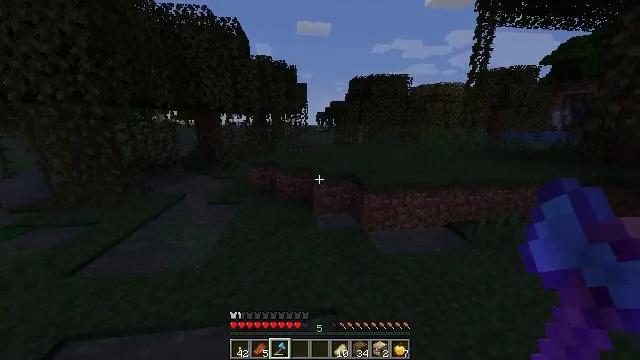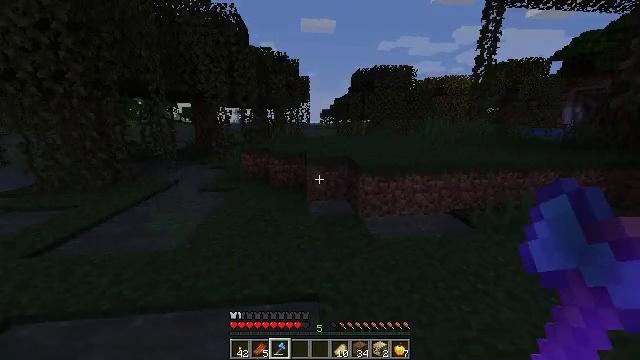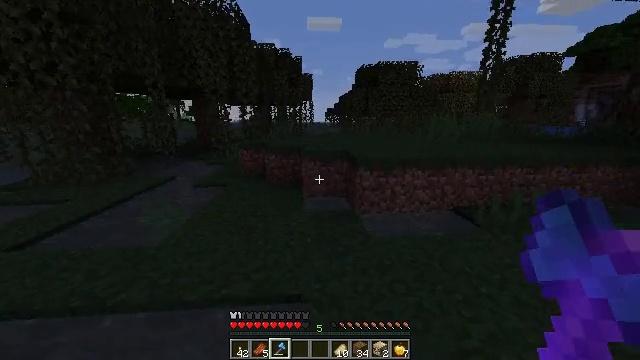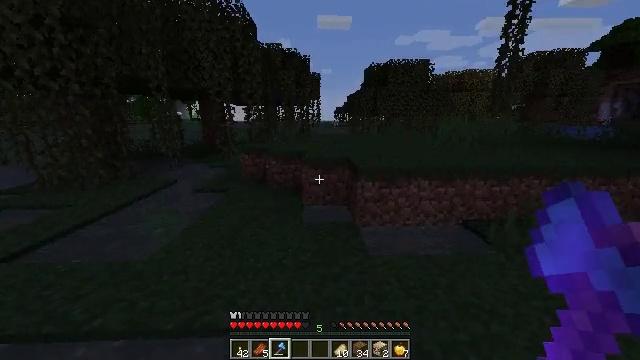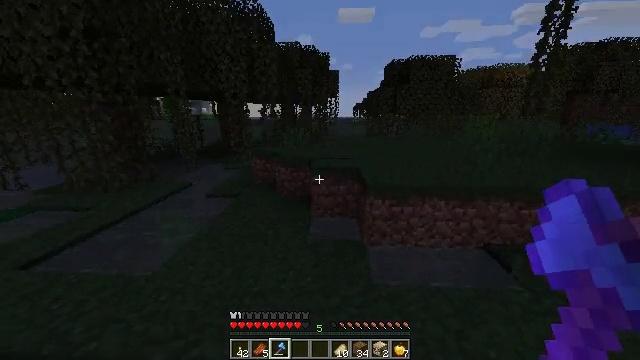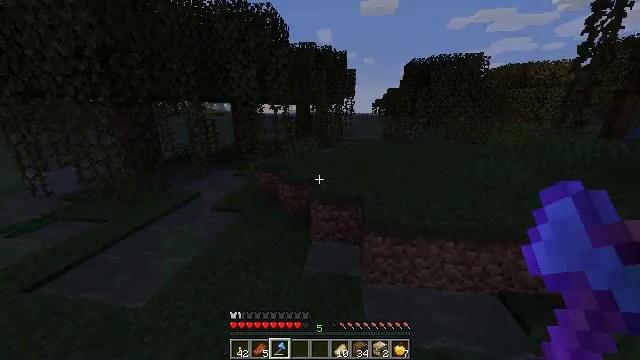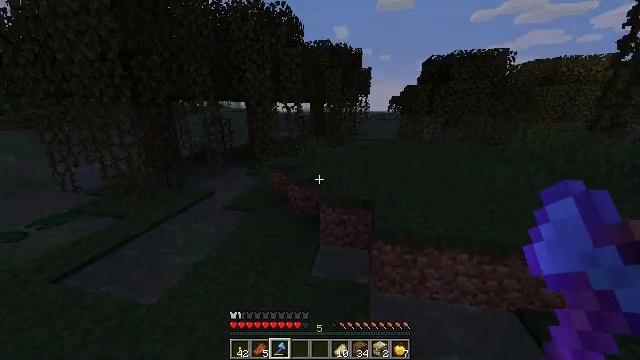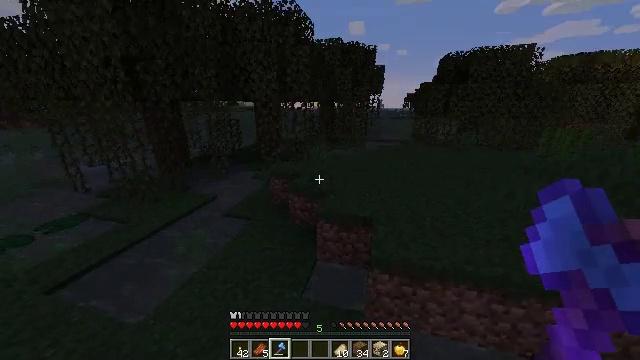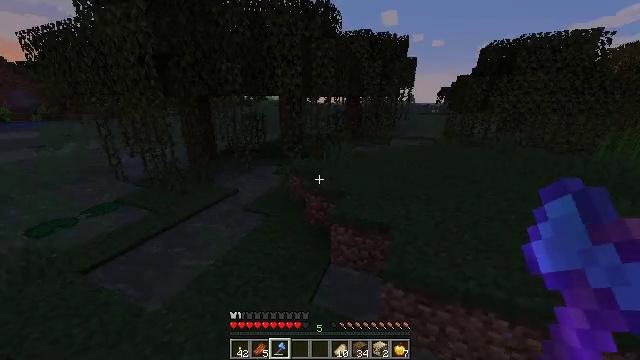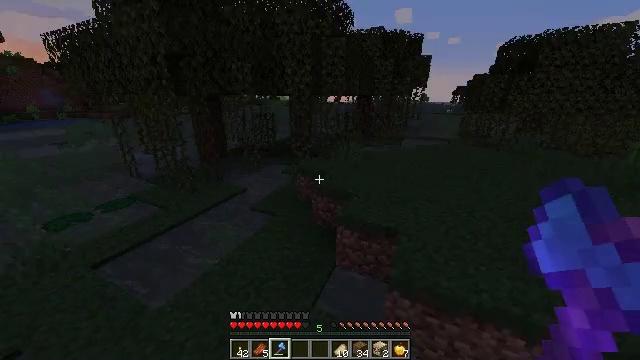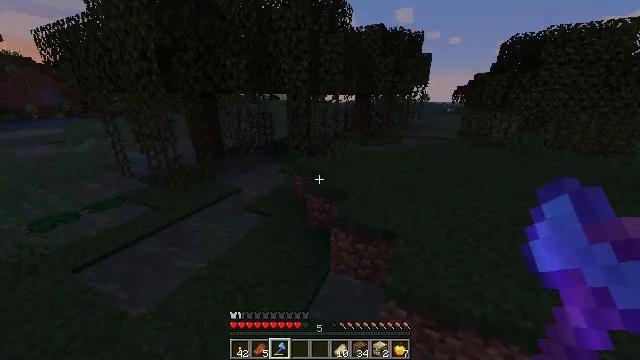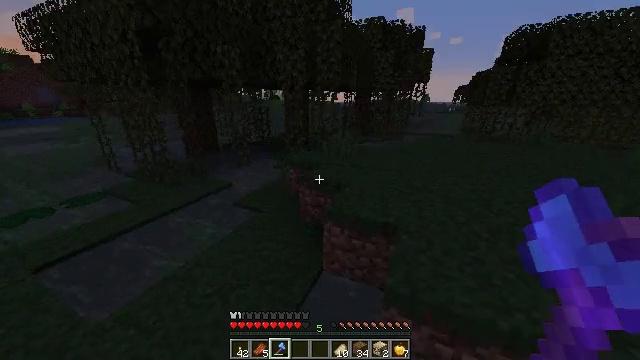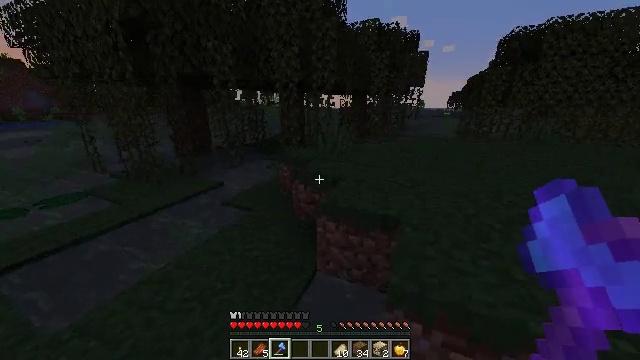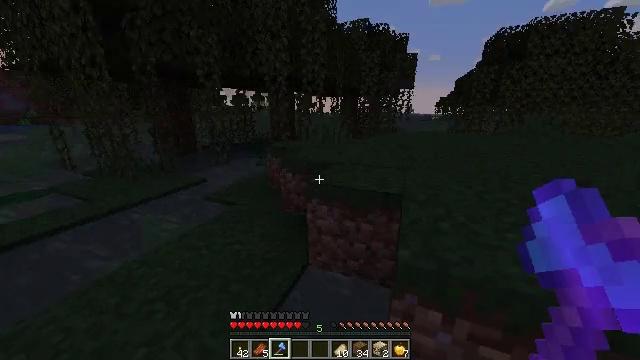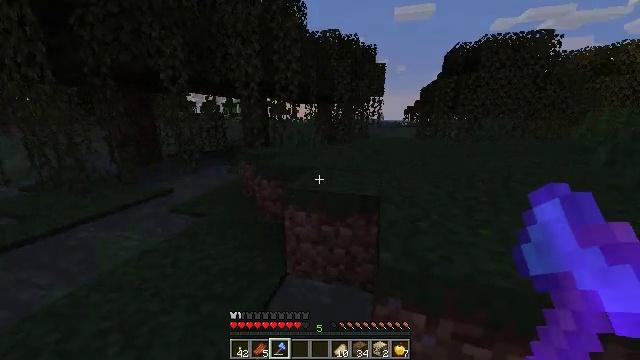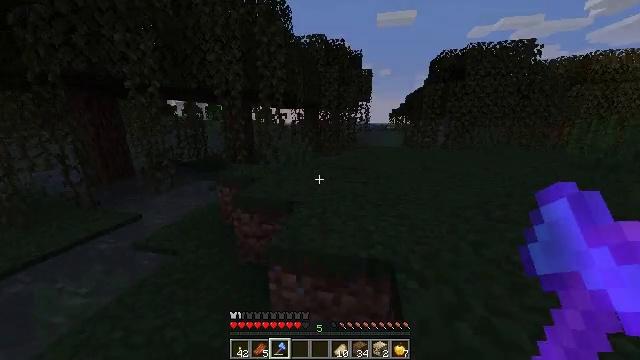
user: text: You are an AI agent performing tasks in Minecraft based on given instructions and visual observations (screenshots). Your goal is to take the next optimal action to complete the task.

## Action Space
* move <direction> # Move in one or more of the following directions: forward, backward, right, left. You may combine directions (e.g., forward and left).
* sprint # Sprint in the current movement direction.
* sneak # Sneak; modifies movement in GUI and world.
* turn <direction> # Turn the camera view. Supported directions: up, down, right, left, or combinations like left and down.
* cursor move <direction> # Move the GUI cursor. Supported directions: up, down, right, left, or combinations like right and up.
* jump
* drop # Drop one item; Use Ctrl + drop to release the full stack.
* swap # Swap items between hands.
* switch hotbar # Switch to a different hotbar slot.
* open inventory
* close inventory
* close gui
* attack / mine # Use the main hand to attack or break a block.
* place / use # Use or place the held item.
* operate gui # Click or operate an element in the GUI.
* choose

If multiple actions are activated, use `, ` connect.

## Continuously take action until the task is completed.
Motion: motion action
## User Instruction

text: Remove the lily pad floating on water.
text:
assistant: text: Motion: move forward and move right, sprint, turn left, jump
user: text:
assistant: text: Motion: move forward and move right, sprint, turn left, jump
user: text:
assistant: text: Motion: move forward and move right, sprint, turn left, jump
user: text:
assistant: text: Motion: move forward and move right, sprint, turn left and down, jump
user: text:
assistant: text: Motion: move forward, sprint, turn left and down, jump
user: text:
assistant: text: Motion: move forward and move left, sprint, turn left, jump
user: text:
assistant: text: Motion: move forward and move left, sprint, turn left, jump
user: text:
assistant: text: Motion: move forward and move left, sprint, turn left and down, jump
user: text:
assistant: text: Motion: move forward and move left, sprint, turn left, jump
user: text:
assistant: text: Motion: move forward and move left, sprint, jump
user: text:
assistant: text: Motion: move forward and move left, sprint, jump
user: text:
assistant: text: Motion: move forward and move left, sprint, turn up, jump
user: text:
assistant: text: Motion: move forward and move left, sprint, turn right and up, jump
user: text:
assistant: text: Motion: move forward and move left, sprint, turn right and up, jump
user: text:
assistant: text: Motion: move forward, sprint, turn right, jump
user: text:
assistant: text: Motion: move forward, sprint, turn right, jump
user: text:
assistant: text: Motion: move forward, sprint, turn right, jump
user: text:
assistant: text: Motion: move forward, sprint, jump
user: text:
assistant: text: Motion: move forward, sprint, jump
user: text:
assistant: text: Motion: move forward, sprint, jump
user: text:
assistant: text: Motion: move forward, sprint, jump
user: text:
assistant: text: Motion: move forward, sprint, jump
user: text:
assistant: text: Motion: move forward, sprint, turn right, jump
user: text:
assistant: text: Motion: move forward, sprint, turn right, jump
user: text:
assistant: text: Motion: move forward, sprint, turn right, jump
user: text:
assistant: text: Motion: move forward, sprint, turn right, jump
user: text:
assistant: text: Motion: move forward and move left, sprint, turn right, jump
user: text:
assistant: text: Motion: move forward and move left, sprint, turn right, jump
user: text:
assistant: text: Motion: move forward, sprint, turn right, jump
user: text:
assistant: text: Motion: move forward, sprint, turn right, jump